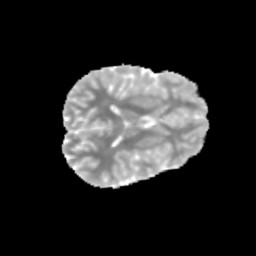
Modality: MD
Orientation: axial
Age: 13
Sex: male
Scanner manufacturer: siemens
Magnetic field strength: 3 T
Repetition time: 3.8 s
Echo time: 0.07 s